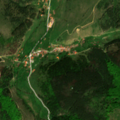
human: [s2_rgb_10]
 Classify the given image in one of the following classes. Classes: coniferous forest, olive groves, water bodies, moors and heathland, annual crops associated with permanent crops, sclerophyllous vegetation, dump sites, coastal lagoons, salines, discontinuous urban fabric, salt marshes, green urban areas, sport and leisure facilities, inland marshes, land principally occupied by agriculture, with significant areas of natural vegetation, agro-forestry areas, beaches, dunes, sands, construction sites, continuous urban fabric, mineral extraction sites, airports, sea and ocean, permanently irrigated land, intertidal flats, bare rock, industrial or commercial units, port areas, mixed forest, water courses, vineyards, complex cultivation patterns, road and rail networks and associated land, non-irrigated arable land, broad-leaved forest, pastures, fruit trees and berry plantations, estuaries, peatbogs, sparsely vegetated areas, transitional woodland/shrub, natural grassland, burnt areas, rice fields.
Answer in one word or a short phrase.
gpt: broad-leaved forest, coniferous forest, natural grassland, transitional woodland/shrub